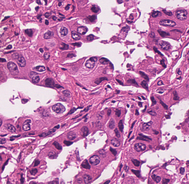
Tumor epithelial tissue: yes
Tumor-associated stroma tissue: yes
Normal tissue: no